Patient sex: M
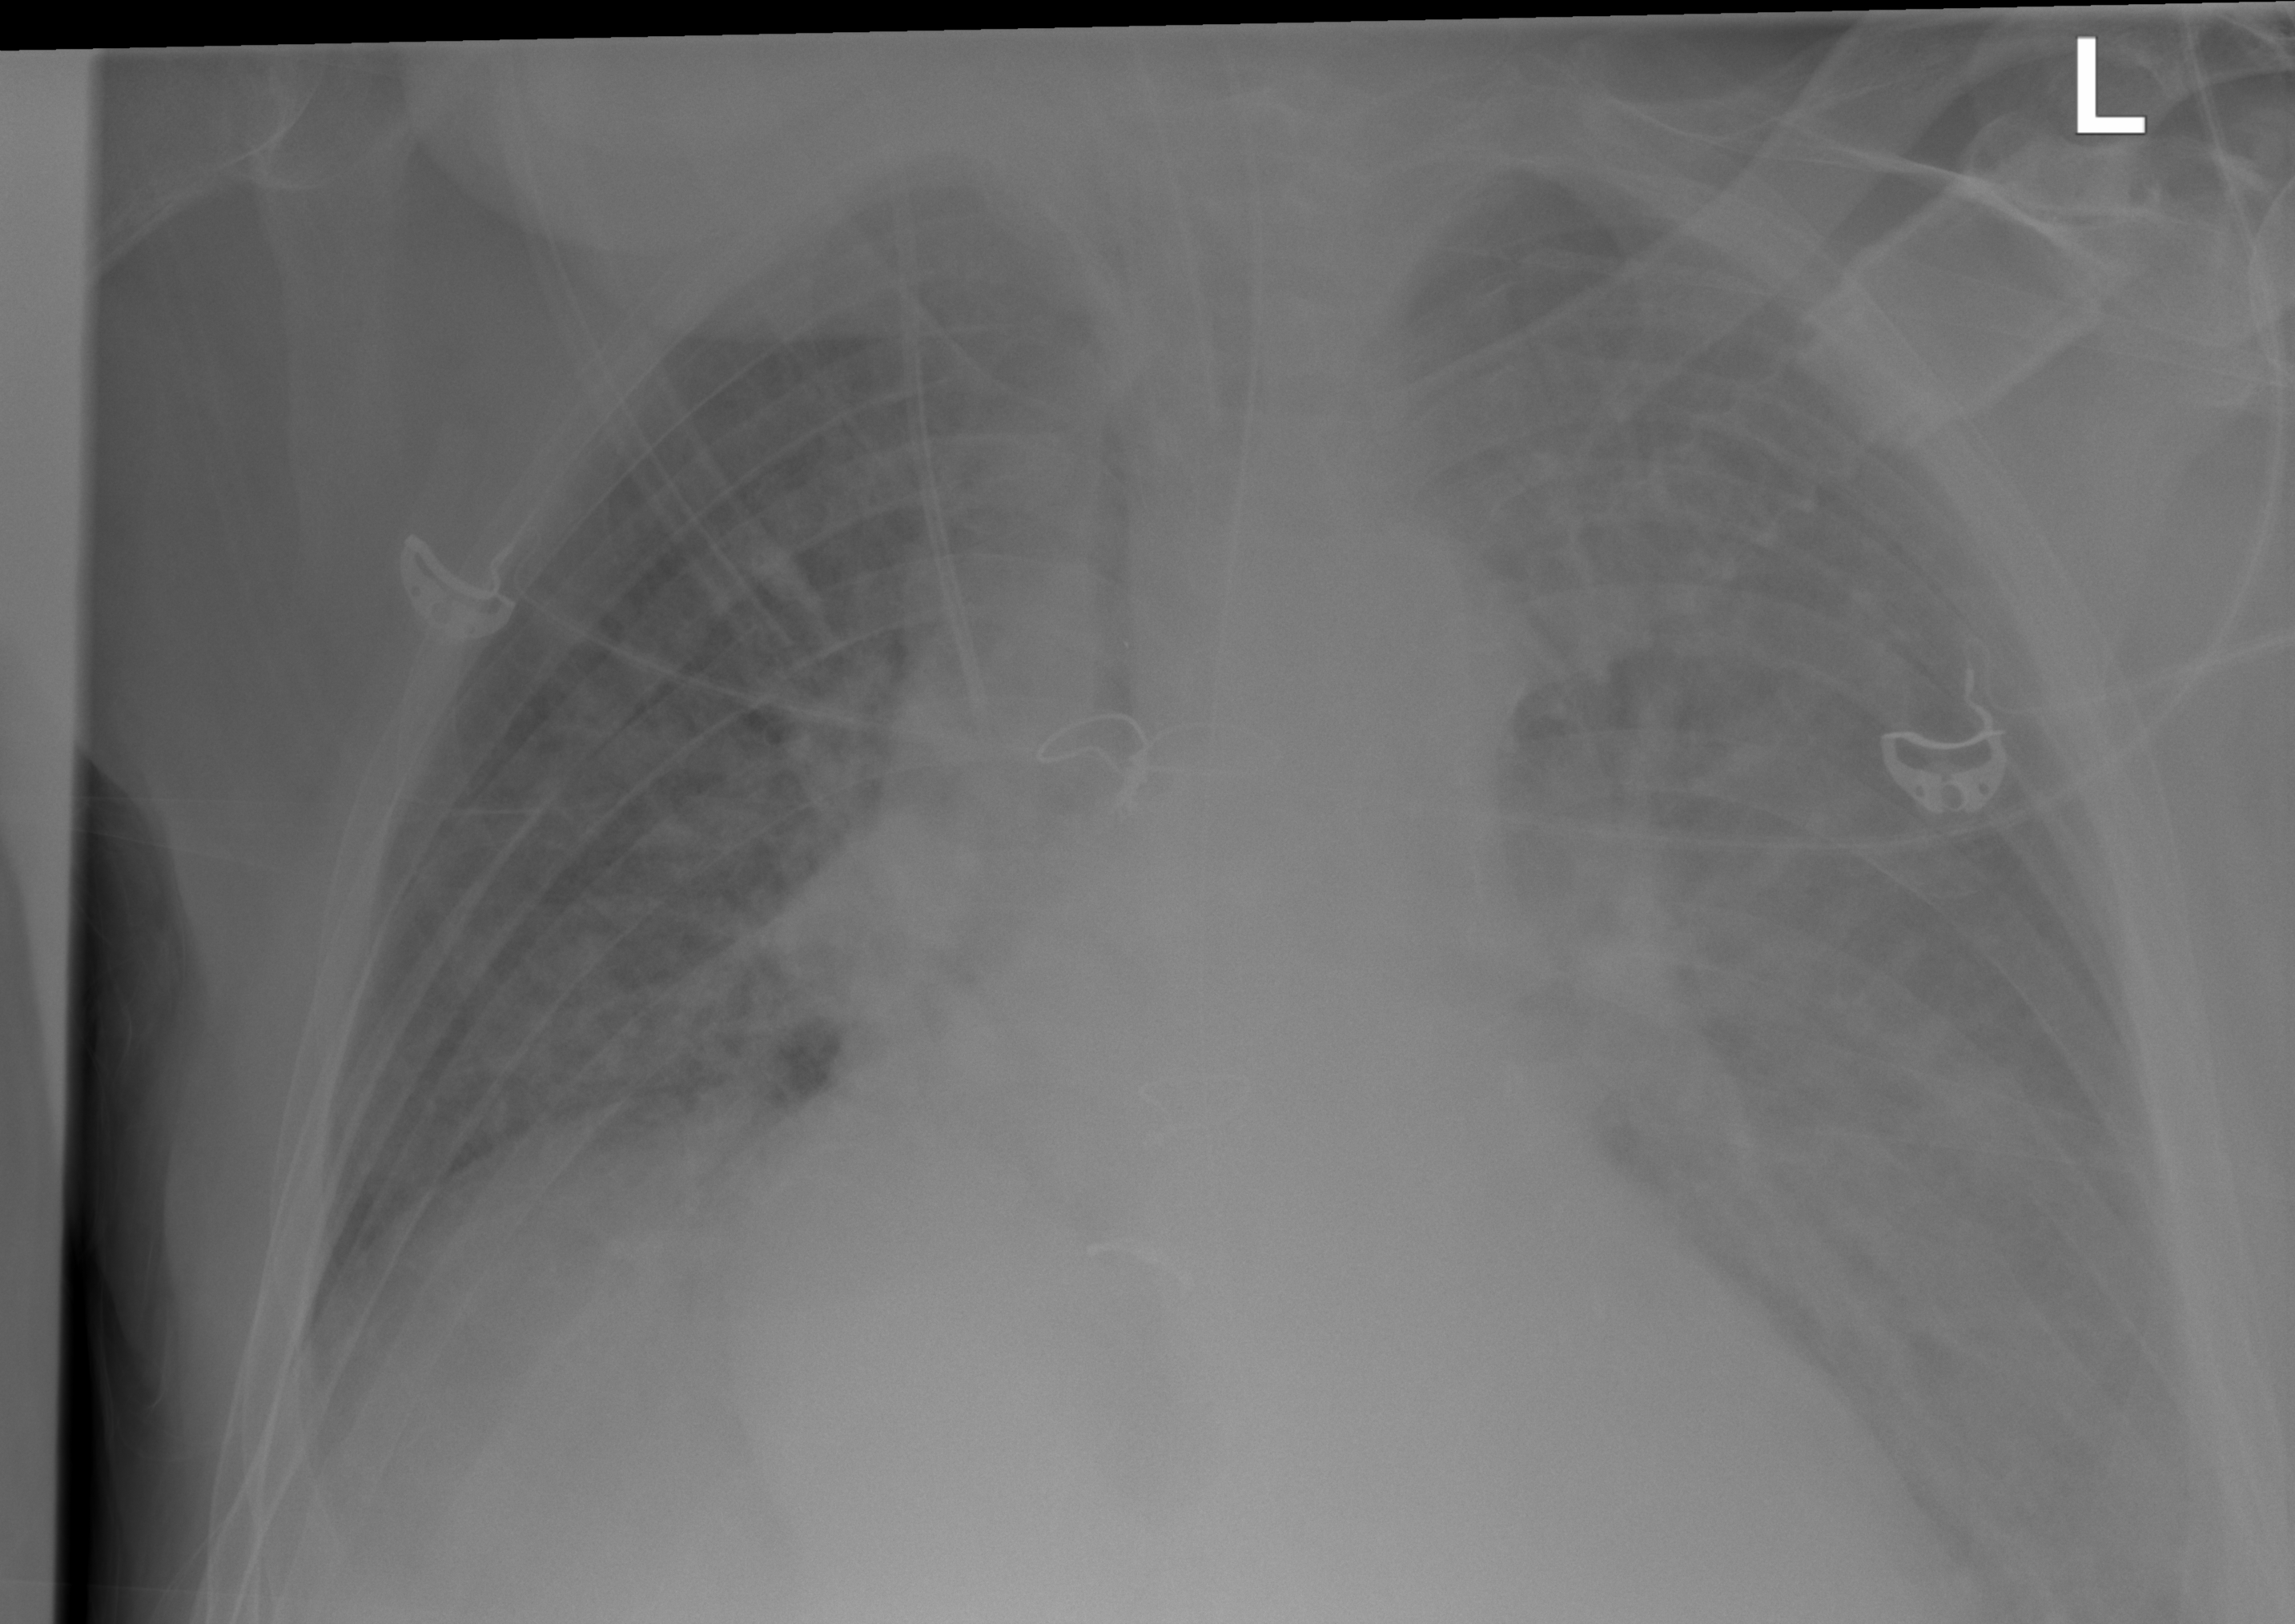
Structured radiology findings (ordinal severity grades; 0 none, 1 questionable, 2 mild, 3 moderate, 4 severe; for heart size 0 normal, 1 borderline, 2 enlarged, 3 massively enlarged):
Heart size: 2
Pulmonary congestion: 3
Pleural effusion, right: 0
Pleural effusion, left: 2
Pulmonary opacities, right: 1
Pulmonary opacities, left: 1
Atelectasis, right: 0
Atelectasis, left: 2